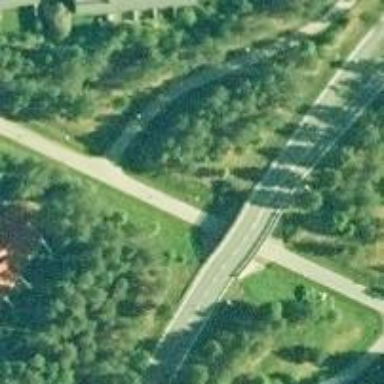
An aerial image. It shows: Cycleway.